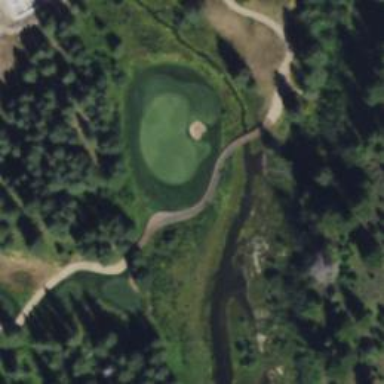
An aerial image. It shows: Bridge over path used as golf cartpath.